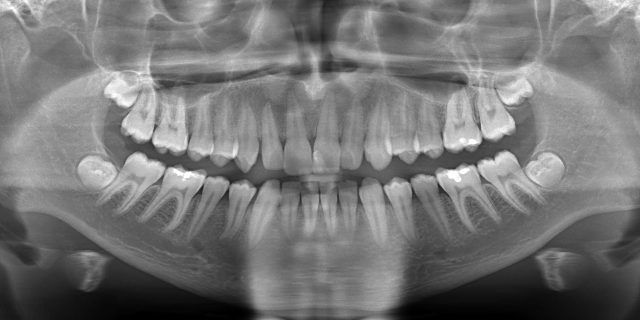
adult